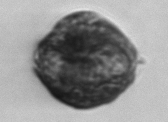
Label: Alexandrium_catenella